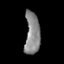
Tissue: lung
Cell type: Epithelial cells
Senescence score: 0.1606
Nuclear area (px): 615
Mean DAPI intensity: 135.078